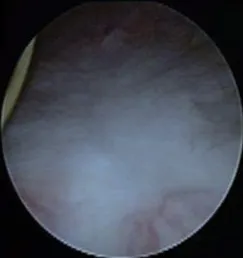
Endoscopic evaluation postureteral stenting. (C) Healed bladder resection site.
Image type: endoscopy (other_endoscopy)